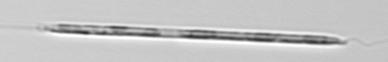
Label: Rhizosolenia